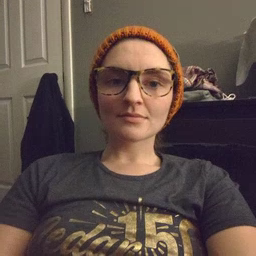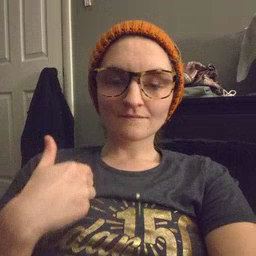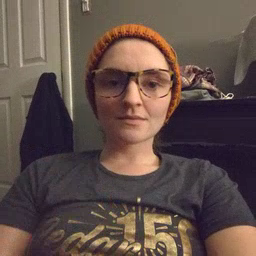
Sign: have